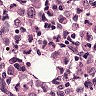
Metastatic tissue present: yes